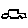
Label: car